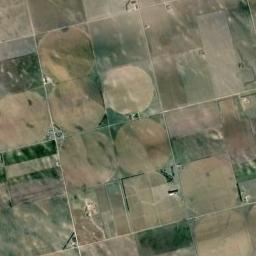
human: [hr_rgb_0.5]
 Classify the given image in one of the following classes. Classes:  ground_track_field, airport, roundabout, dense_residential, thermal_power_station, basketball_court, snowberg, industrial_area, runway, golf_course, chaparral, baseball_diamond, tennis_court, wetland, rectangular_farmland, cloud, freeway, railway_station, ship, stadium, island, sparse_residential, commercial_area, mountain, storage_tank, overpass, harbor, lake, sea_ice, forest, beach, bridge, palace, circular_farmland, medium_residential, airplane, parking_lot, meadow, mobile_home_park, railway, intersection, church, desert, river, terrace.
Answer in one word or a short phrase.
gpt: circular_farmland